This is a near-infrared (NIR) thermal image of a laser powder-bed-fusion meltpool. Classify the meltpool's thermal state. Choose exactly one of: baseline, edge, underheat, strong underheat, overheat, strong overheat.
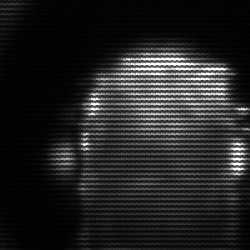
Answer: baseline